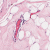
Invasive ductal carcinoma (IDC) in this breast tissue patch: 0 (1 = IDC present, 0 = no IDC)